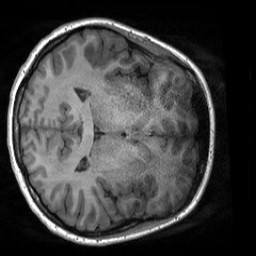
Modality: T1w
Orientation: axial
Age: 19
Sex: female
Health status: healthy
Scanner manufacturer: siemens
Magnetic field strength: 3 T
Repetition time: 2 s
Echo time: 0.00232 s